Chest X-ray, PA view. Patient: 55 years old, sex M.
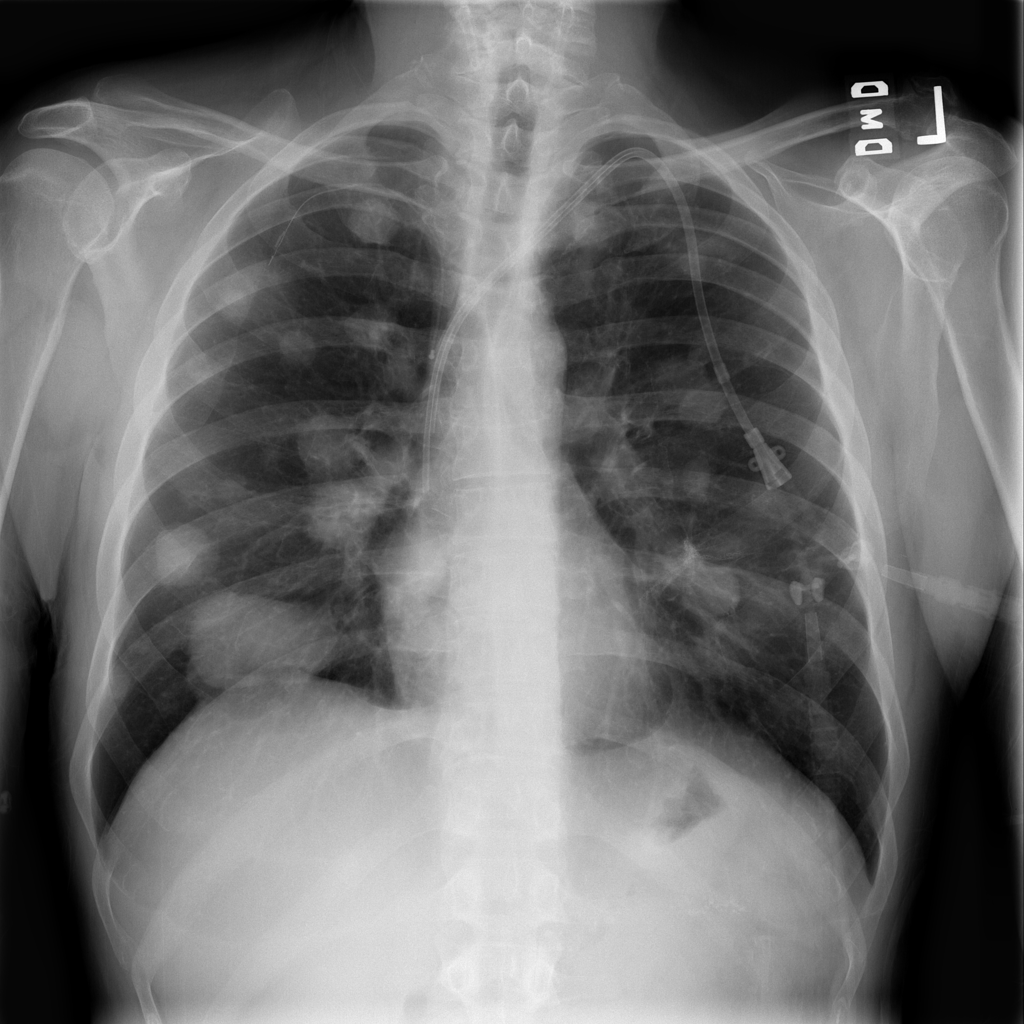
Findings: Infiltration, Nodule